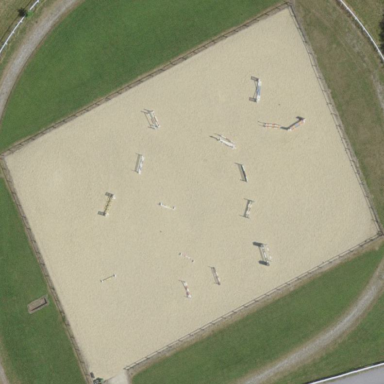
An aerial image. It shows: Equestrian pitch for leisure land activities.